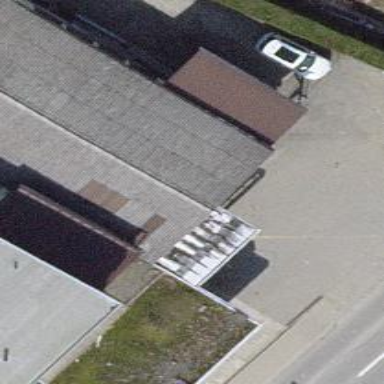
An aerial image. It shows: Fuel station.